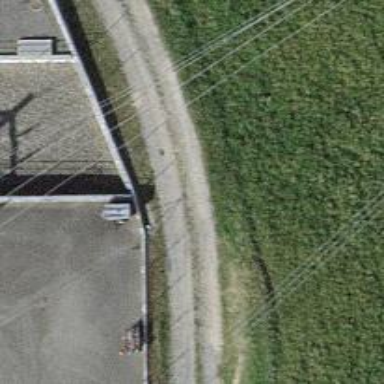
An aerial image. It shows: Compacted track road with grade3 tracktype.